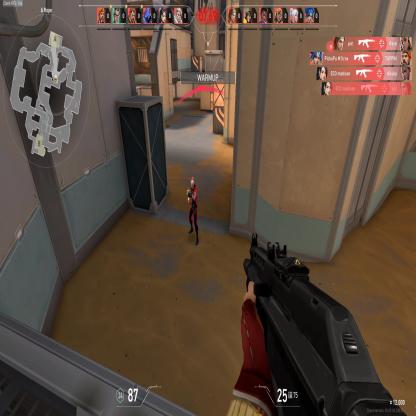
Label: enemy